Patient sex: M
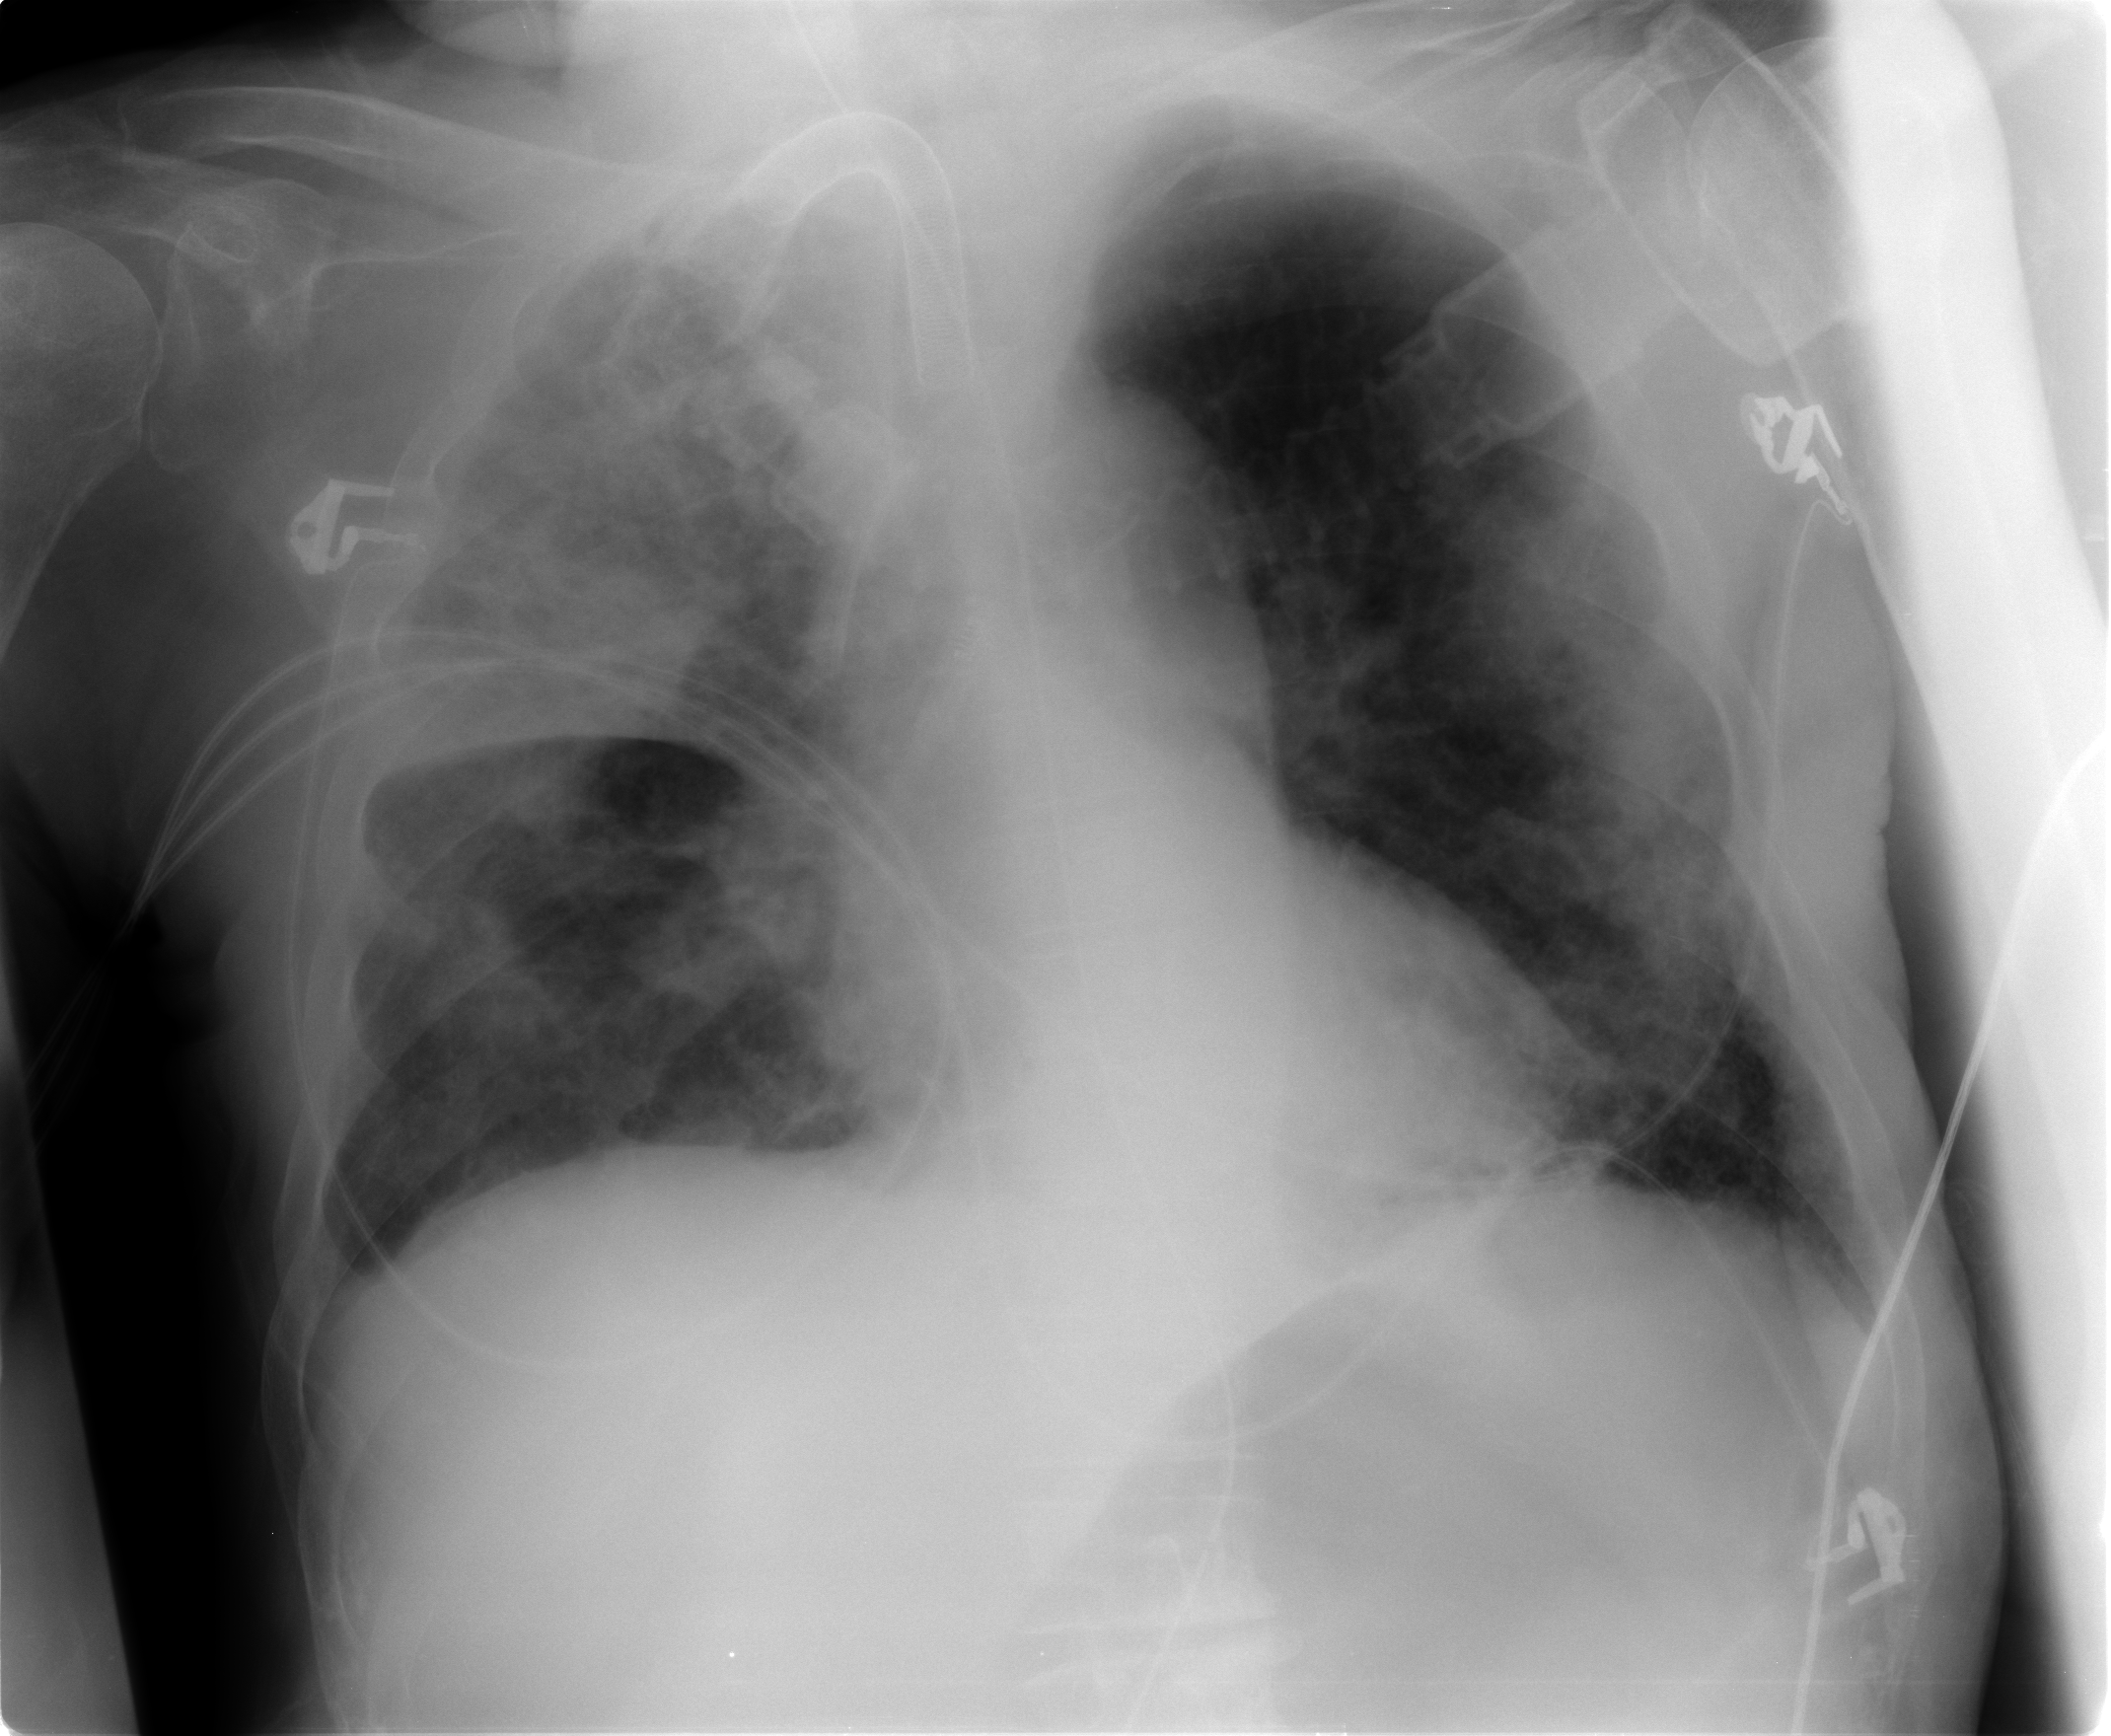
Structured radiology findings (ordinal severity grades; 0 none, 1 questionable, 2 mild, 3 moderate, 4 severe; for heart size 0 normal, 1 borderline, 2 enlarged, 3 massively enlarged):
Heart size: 0
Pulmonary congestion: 2
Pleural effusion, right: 1
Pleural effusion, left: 1
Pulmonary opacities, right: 3
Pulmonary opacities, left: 2
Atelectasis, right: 3
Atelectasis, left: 2